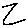
Label: zigzag